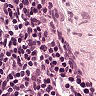
Metastatic tissue present: no